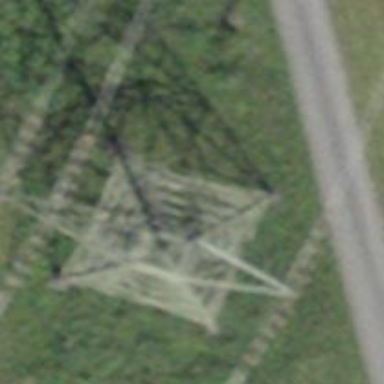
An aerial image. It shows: Three power lines with cables.